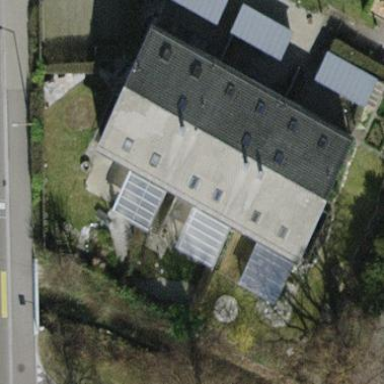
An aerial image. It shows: Building with tiled roof.